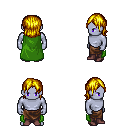
a pixel art fantasy rpg character, male body template, dark elf, purple skin, green cape, robe skirt, blonde long bangs hairstyle, maroon shoes, four views (front, back, left, right), 2x2 character sprite sheet, small pixel art, hard edges, no anti-aliasing